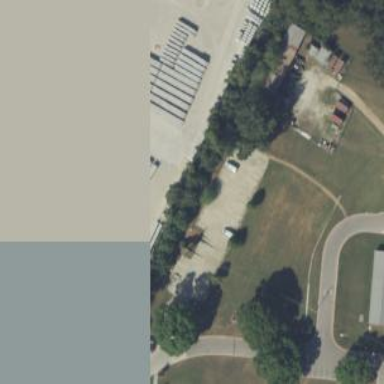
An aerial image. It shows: Paved parking area.